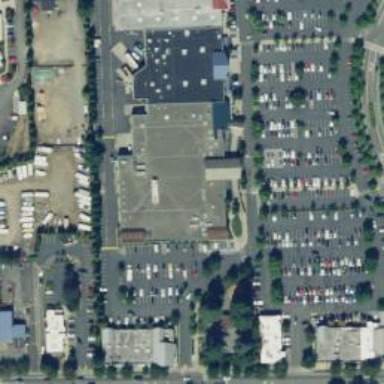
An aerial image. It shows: Supermarket.